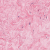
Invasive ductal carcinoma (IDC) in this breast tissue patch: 0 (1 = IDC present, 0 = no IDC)